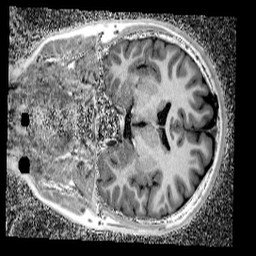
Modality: UNIT1_denoised
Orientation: coronal
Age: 11
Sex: male
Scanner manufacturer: siemens
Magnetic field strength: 3 T
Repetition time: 4 s
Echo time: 0.00299 s